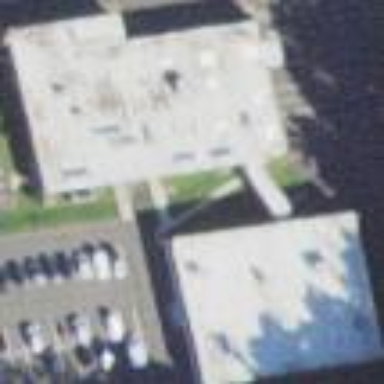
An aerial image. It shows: Government office building.